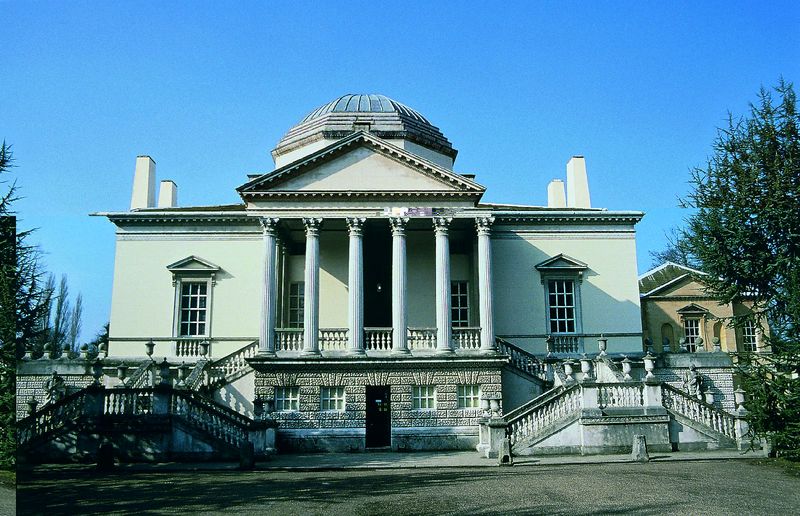
Titel: Chiswick House in London
Künstler: Richard Boyle
Standort: London, Chiswick House (EU - GB)
Schlagwörter: baum, blau, himmel, mann, schatten, weiß, bäume, dreieck, gelb, fenster, marmor, straße, säulen, tür, dach, gebäude, haus, schloss, architektur, stein, klassizismus, kamin, kamine, schornstein, vorbau, garten, balkon, ansicht, fassade, giebel, schornsteine, tag, hof, platz, kies, kuppel, treppe, treppen, seitenansicht, stuck, vasen, aufgang, geländer, stufe, foto, eingang, türme, architrav, photo, aussenansicht, rustika, villa, eck, rückgebäude, ballustrade, bäum, klassisch, gibel, palladio, treppenaufgang, aufgänge, architketur, freitreppen, ühoto, ht, treppte